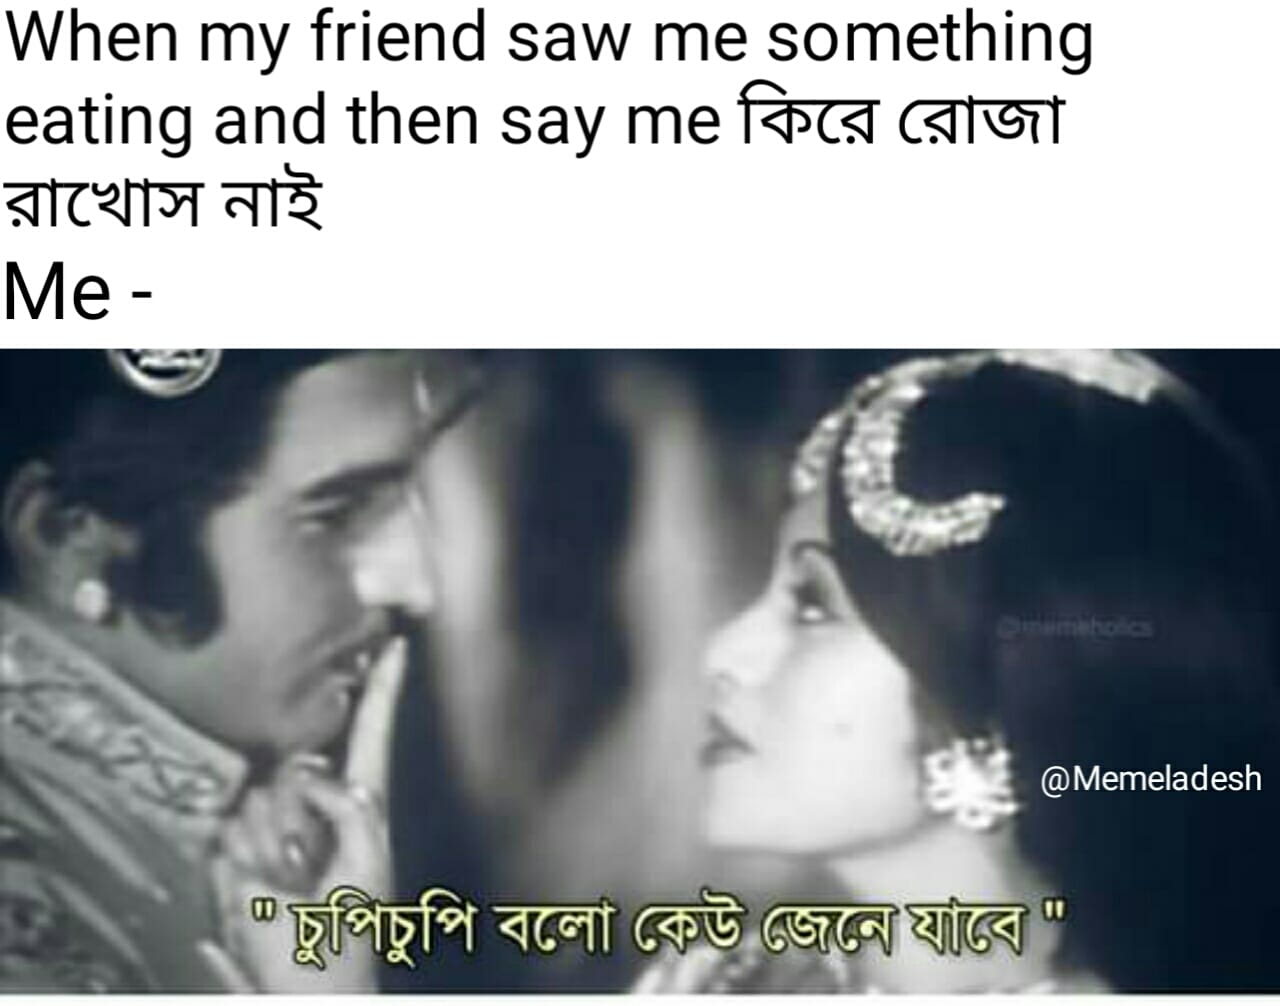
Caption: When my friend saw me something eating and then say me কিরে রোজা রাখোস নাই    Me -  " চুপিচুপি বলো কেউ জেনে যাবে "
Label: non-hate